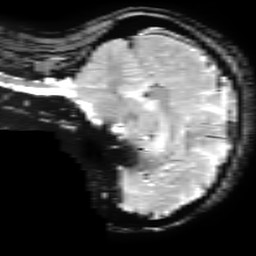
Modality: T2starw
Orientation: sagittal
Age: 29
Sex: female
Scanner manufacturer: ge
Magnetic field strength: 3 T
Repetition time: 0.65 s
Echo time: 0.02 s